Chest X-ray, AP view. Patient: 52 years old, sex M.
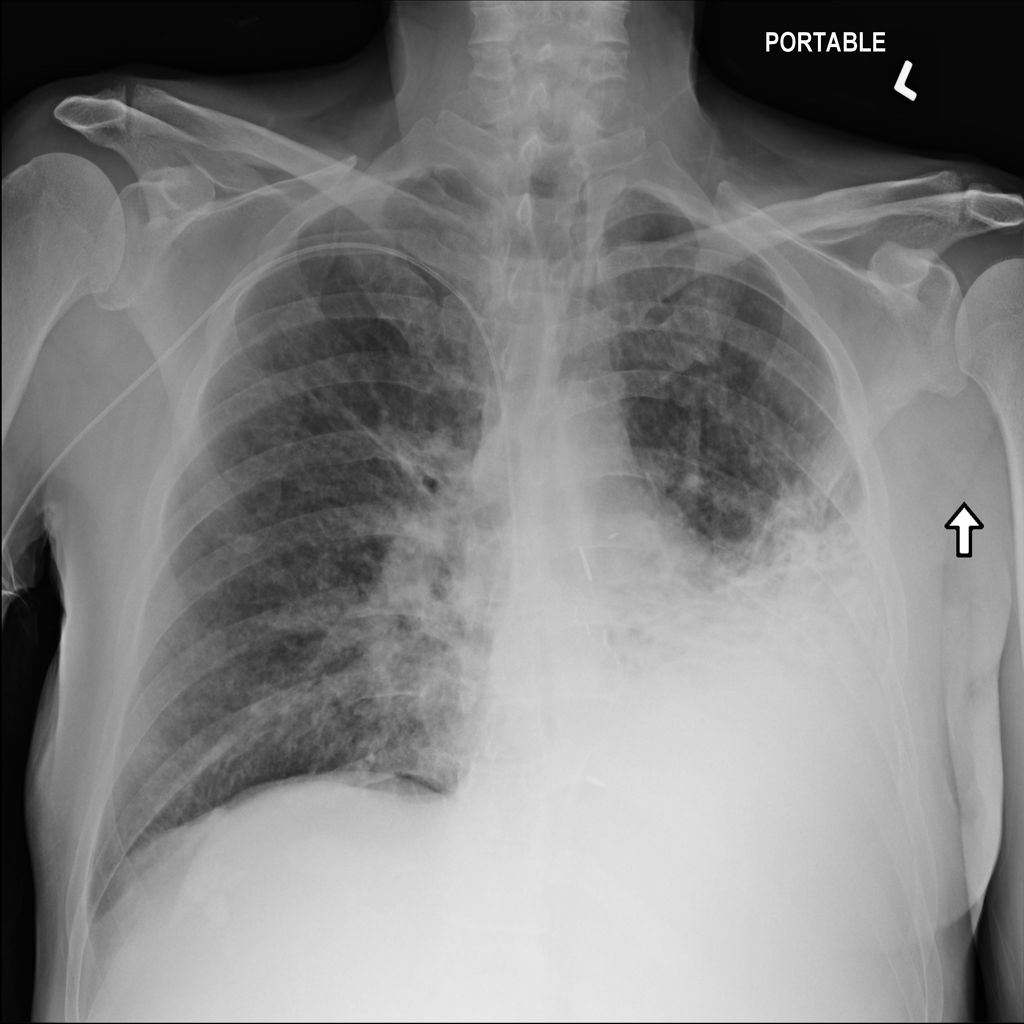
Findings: Consolidation